問題: 辺ADと辺BCが平行で、面積60㎠の台形ABCDがあります。辺ABを2:3に内分する点をEとし、辺BCを3:4に内分する点をFとし、線分BDと線分EFの交点をGとします。AD:BC=5:7のとき、四角形CDGFの面積は何㎠ですか？
解答: 直線ADと直線EFの交点をXとします。三角形AXEと三角形BFE、三角形DXGと三角形BFGはそれぞれ相似なので、比を計算すると、BG:BD=3:10、BF:BC=3:7です。三角形BDCの面積は35㎠なので、四角形CDGFの面積は30.5㎠です。
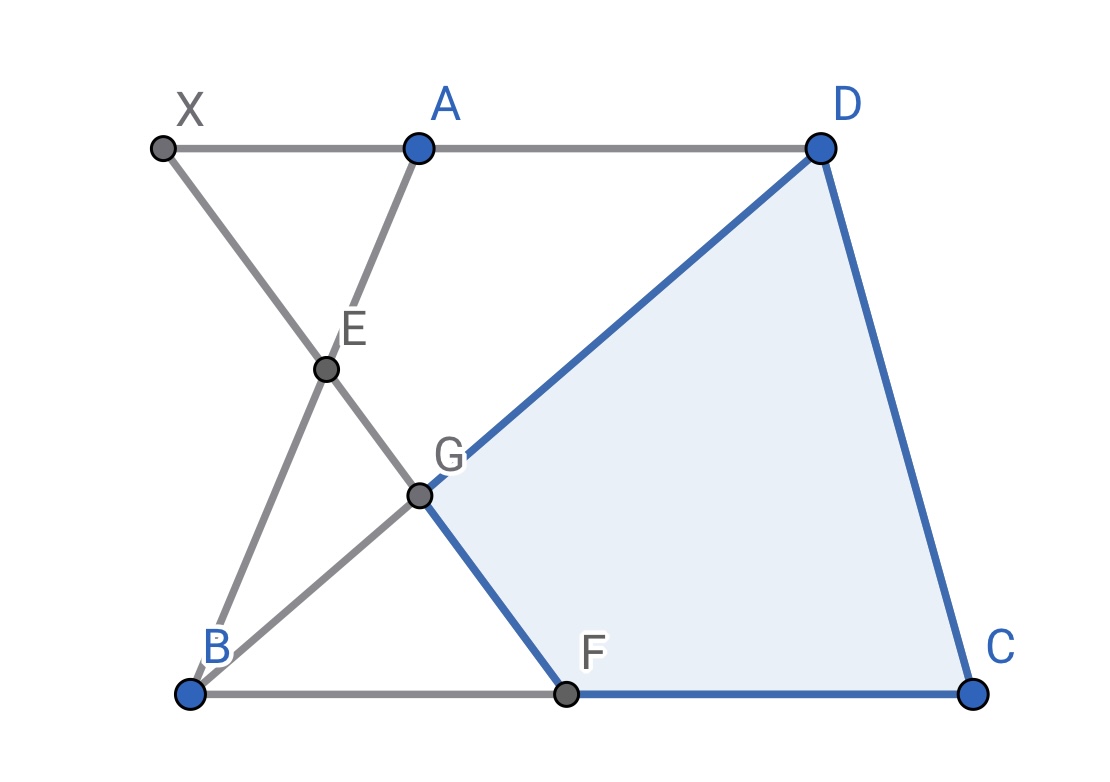
答え: 30.5㎠
タグ: 相似